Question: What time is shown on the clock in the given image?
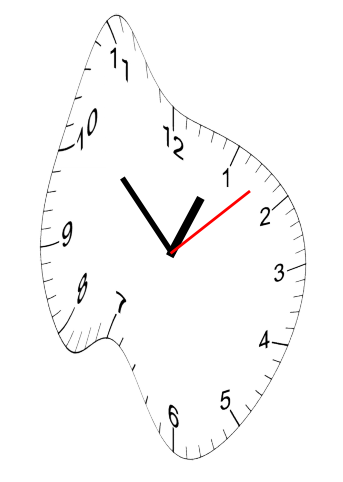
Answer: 12:52:08